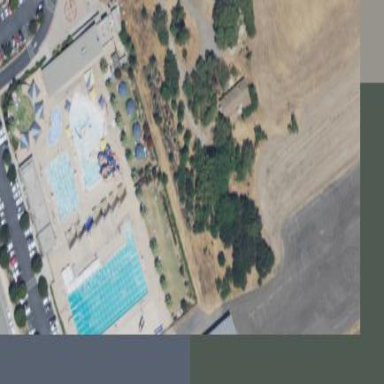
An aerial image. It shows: Water park area designed for swimming and leisure activities.